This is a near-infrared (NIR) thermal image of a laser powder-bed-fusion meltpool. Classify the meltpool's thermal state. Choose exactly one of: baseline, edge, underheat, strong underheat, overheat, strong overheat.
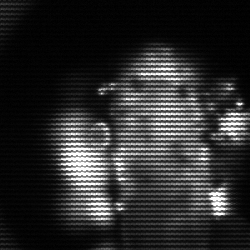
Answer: strong underheat